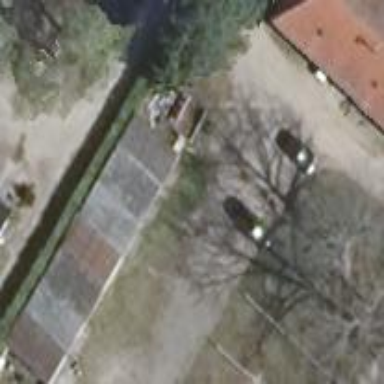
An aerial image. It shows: Group of garages.